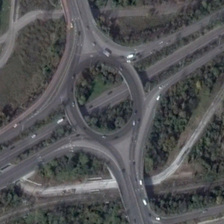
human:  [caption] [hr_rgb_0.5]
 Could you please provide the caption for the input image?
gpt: many green trees are near a viaduct with some cars .

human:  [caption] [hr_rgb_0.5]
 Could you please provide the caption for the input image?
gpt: many green trees are near a viaduct with some cars .

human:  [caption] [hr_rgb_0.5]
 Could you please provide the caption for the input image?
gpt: many green trees are near a viaduct with some cars .

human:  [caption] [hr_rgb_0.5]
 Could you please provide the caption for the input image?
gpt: many green trees are near a viaduct with some cars .

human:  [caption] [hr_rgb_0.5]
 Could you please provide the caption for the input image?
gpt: many green trees are near a viaduct with some cars .